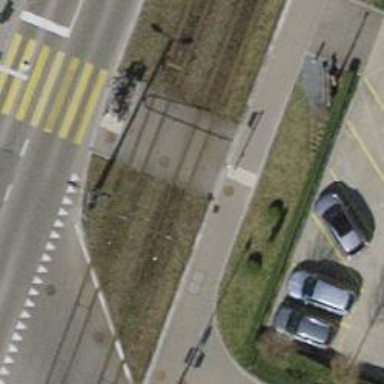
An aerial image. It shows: Crossing on footway.